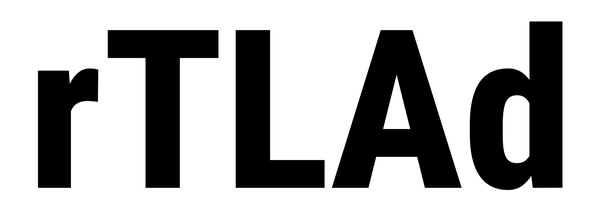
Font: Roboto_Condensed_ExtraBold